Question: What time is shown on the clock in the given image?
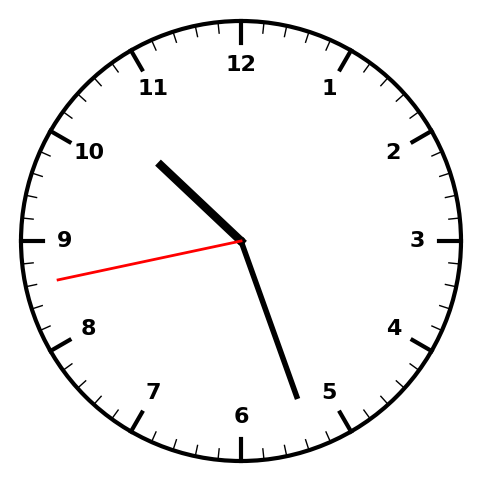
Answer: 10:26:43